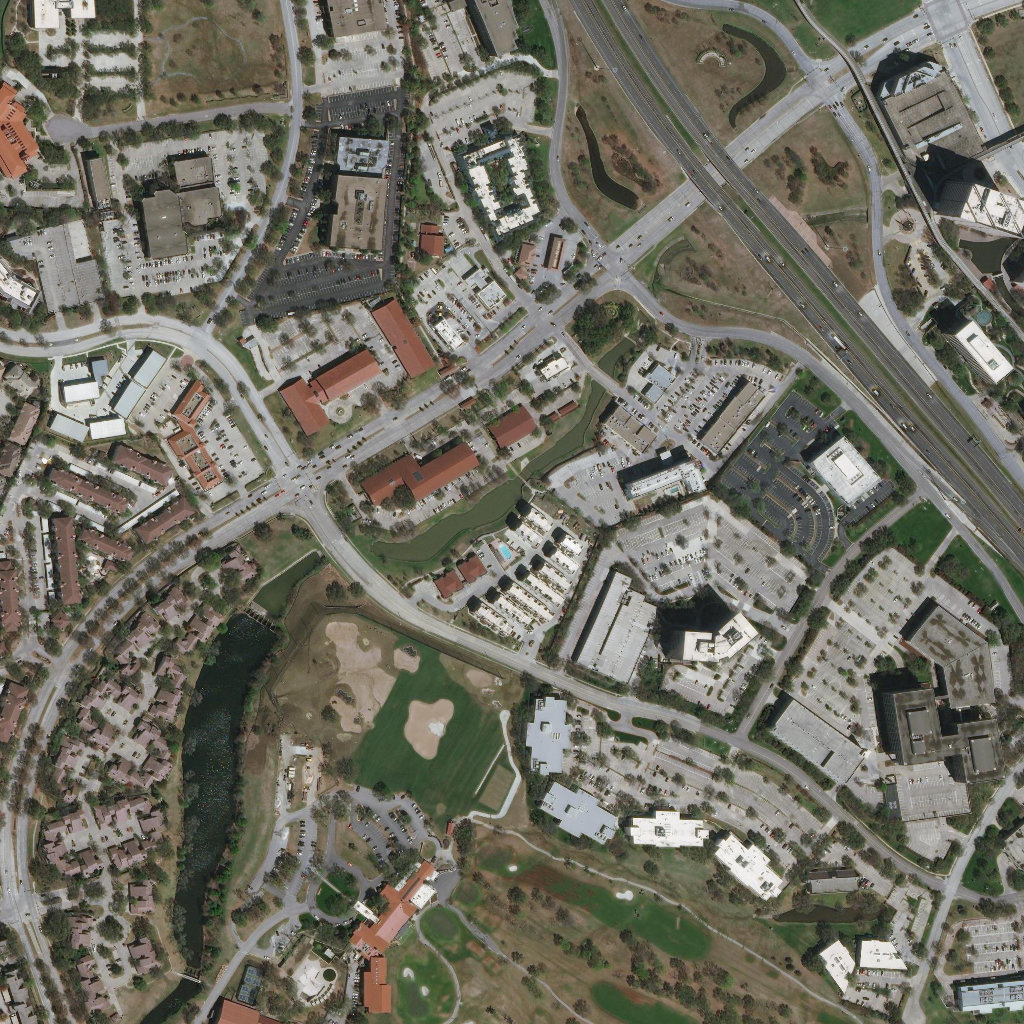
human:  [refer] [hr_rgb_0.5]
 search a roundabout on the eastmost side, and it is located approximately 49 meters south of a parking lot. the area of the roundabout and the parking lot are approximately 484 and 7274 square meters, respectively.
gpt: <box>[[87, 20, 90, 23, 0]]</box>

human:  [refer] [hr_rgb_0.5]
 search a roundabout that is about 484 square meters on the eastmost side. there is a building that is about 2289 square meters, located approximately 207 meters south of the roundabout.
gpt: <box>[[87, 20, 90, 23, 0]]</box>

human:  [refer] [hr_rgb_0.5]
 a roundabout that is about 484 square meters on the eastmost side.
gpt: <box>[[87, 20, 90, 23, 0]]</box>

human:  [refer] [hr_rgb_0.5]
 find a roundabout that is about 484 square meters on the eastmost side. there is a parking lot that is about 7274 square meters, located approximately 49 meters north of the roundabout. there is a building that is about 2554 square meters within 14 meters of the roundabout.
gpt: <box>[[87, 20, 90, 23, 0]]</box>